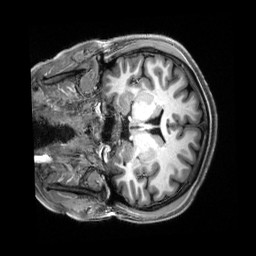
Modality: T1w
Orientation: coronal
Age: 21
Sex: female
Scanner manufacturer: siemens
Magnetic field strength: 3 T
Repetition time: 2.5 s
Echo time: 0.00222 s